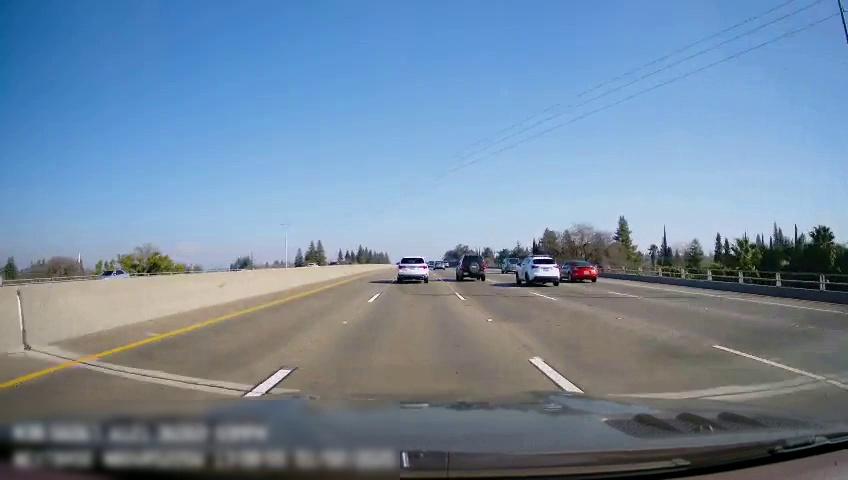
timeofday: Day
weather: Sunny
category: Drivable Space
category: Vehicles | Car
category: Vehicles | Car
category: Vehicles | SUV
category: Vehicles | SUV
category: Vehicles | SUV
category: Vehicles | Car
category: Vehicles | Car
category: Lanes | Alternate Lane
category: Lanes | Current Lane
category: Lanes | Current Lane
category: Lanes | Alternate Lane
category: Lanes | Alternate Lane
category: Lanes | Alternate Lane